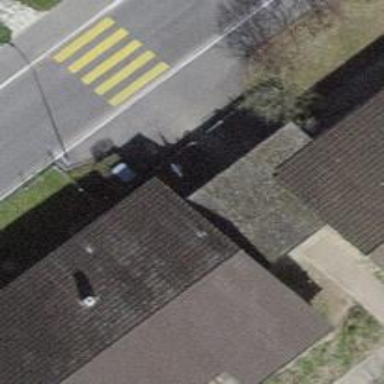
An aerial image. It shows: View of roof of building.